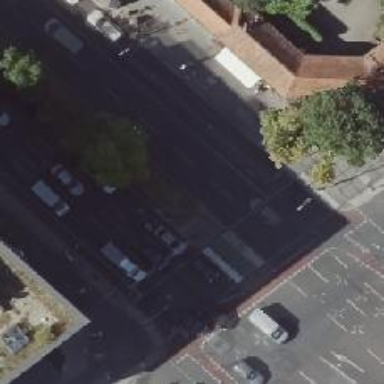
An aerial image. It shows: Traffic island located on footway.